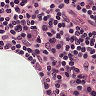
Metastatic tissue present: no